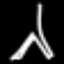
Label: The Eiffel Tower